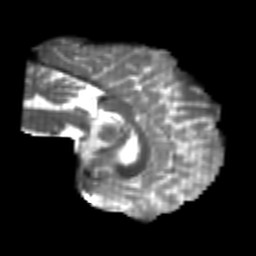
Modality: T2w
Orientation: sagittal
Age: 20
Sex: male
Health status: healthy
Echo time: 0.074 s